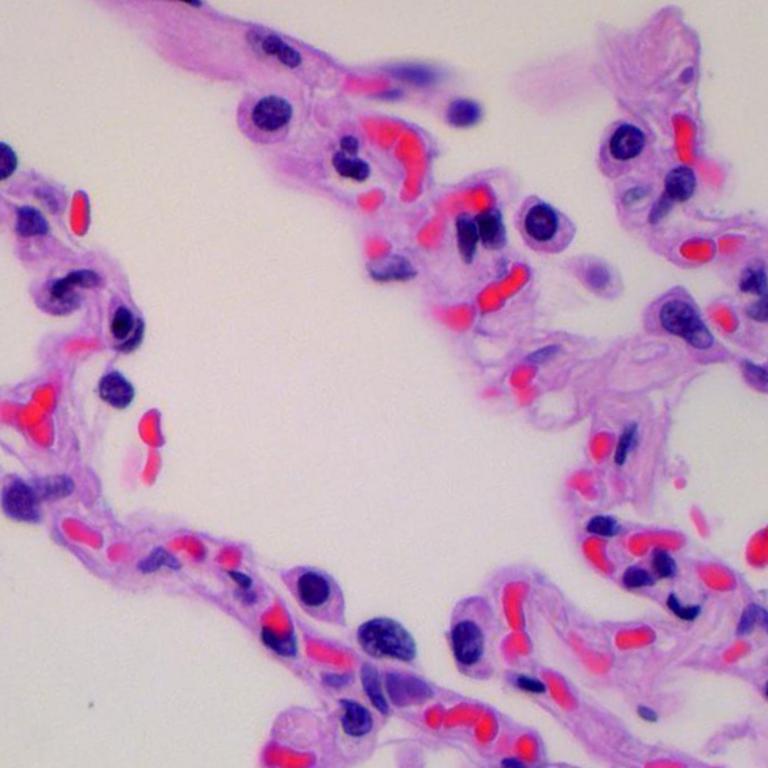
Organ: lung
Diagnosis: benign